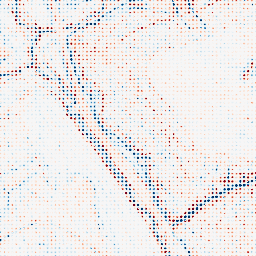
Category: edge_preserving
Decomposition family: bilateral
Decomposition parameters: d: 9
sigma_color: 150
sigma_space: 50
Upsampling method: sinc_blackman
Upsampling parameters: scale: 8
kernel_size: 4
Upsampling scale: 8